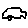
Label: car